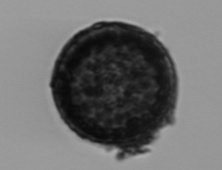
Label: Coscinodiscus